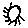
Label: sun